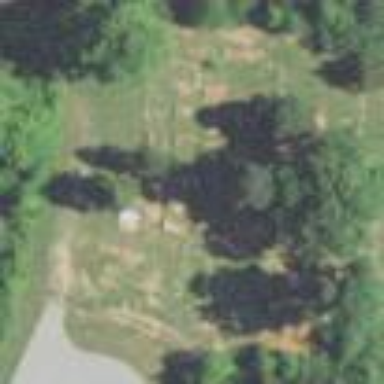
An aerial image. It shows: Cemetery or graveyard.